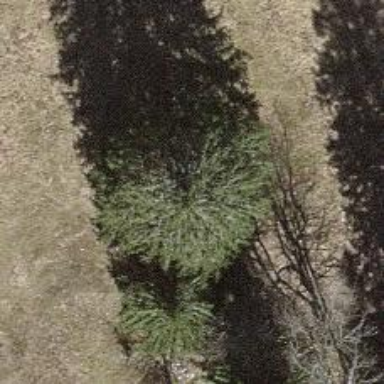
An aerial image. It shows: Needle-leaved tree in its natural environment.